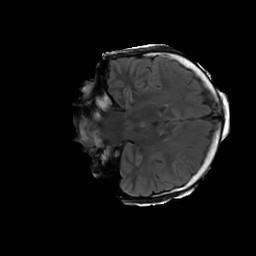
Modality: FLAIR
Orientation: coronal
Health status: ill
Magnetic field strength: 3 T